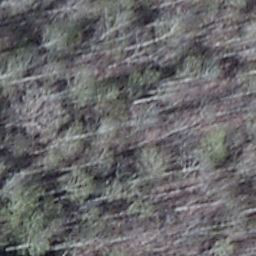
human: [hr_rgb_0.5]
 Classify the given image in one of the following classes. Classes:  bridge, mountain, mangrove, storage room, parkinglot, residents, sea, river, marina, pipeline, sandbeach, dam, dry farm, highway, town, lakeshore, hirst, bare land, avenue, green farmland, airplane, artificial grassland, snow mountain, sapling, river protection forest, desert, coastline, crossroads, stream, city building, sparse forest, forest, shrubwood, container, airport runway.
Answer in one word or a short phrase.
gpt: shrubwood